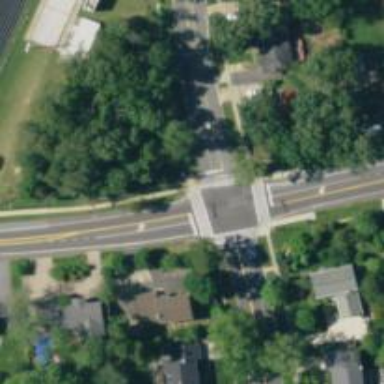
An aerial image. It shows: Crossing on the road.